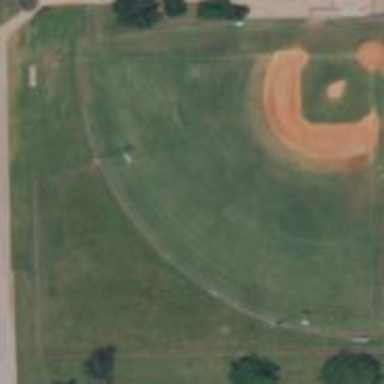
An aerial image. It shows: Baseball pitch for leisure land.